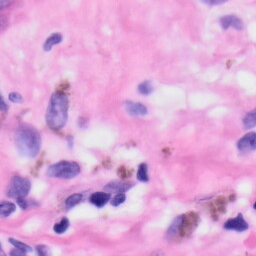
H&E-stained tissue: Skin